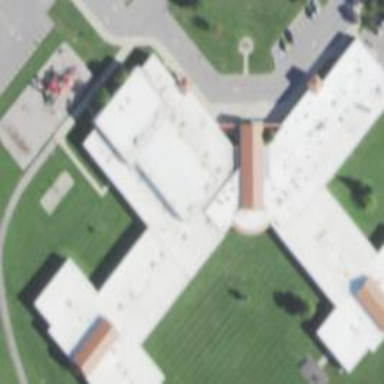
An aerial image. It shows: School building.